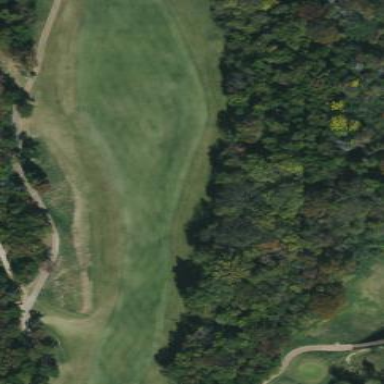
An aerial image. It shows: Rough grassy area used for golf.